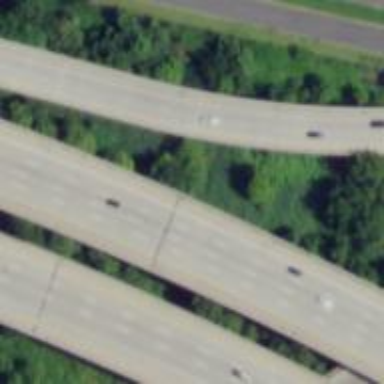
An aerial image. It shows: Viaduct bridge over motorway.